Question: I have seen some applications that display on a map the users who have the application in use or installed.
I'd like to implement something like this in my project, the problem is I do not know where to start ..
anyone know any reference I can read?
This is an image to try to explain what I want

Thanks in advance
Regards
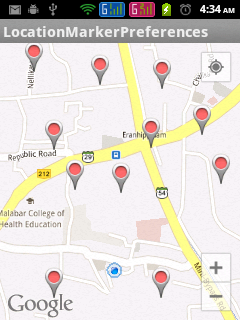
Answer: 1. When user installs app, get its location using GPS, send it to your Server save it there.
2. When you want to show map, get all locations saved on server and display it on map.
You can update user location each time application is launched, updated it on server as well.